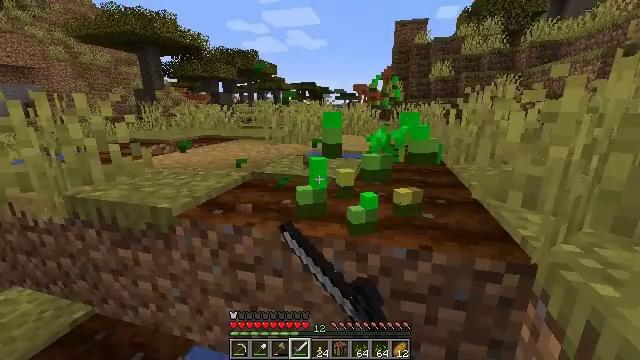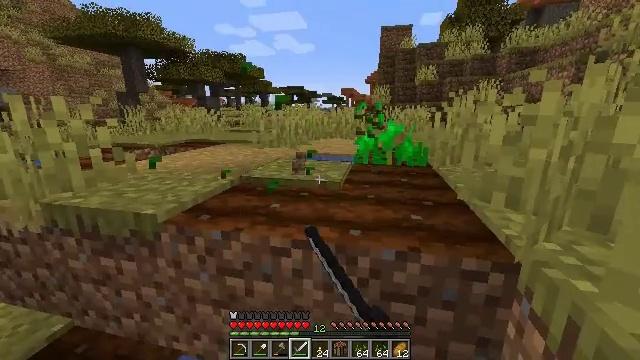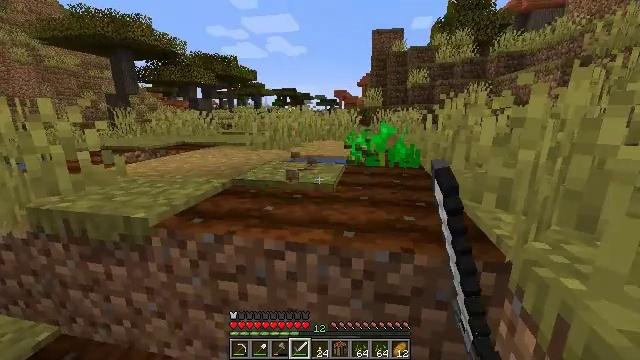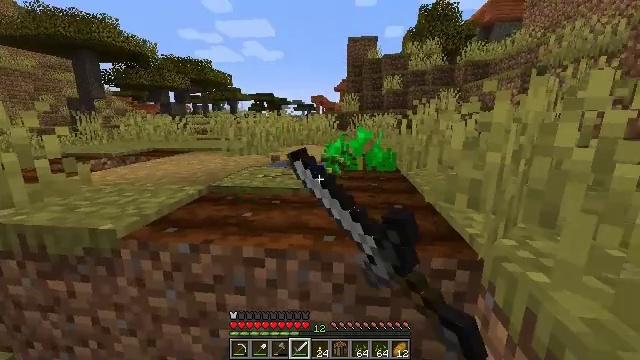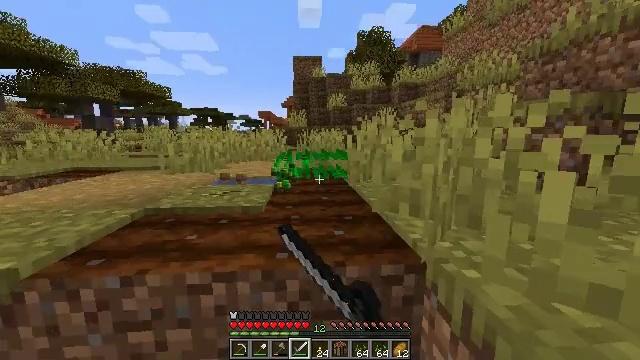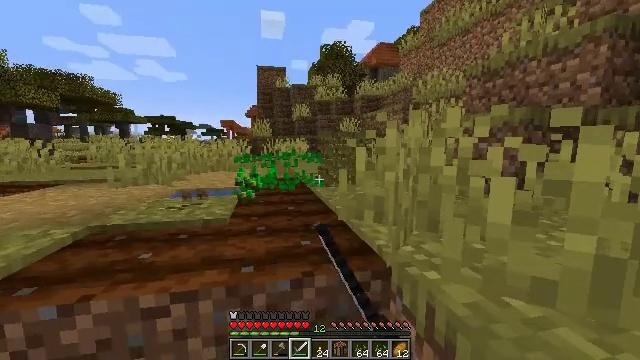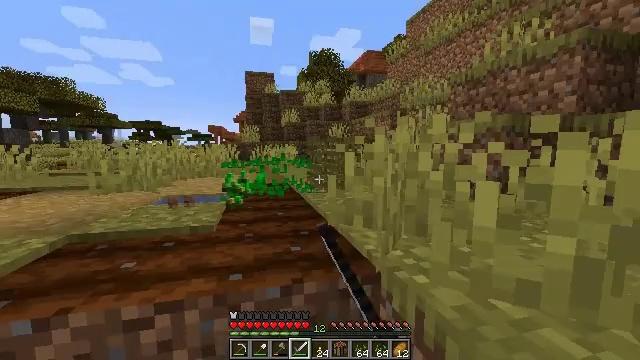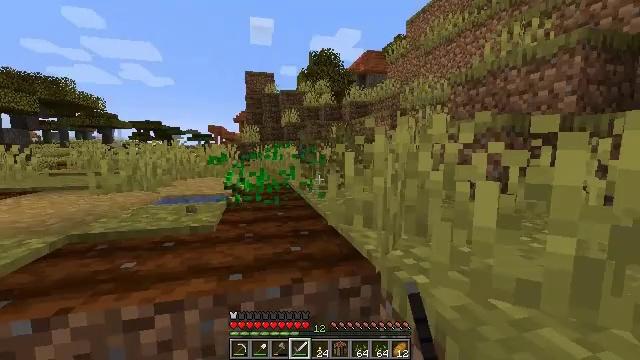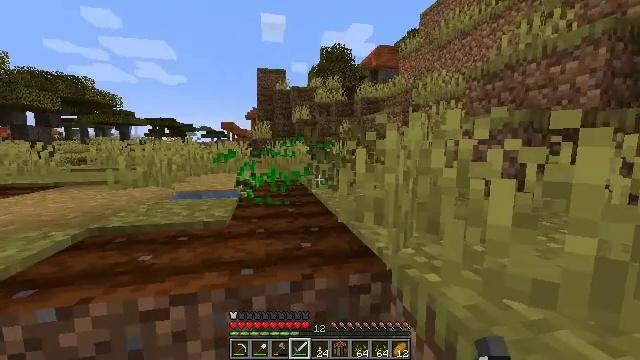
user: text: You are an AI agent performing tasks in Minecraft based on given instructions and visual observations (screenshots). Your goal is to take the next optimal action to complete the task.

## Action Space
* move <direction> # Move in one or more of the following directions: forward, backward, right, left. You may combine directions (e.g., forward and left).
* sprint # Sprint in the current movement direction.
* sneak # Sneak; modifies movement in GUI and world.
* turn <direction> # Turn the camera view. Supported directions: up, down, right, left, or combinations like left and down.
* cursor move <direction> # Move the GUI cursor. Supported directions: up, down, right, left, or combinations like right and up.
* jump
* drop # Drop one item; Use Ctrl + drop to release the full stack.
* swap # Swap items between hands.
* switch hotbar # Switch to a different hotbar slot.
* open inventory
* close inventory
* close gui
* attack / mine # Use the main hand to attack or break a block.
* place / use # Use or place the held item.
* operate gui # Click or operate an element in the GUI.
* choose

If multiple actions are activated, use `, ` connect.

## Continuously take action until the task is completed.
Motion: motion action
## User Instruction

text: Gather wheat by left-clicking on it.
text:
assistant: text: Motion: turn right, attack / mine
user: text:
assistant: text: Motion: turn right, attack / mine
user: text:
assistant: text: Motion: turn right and up, attack / mine
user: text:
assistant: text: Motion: turn right and up, attack / mine
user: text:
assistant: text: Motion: turn right and up, attack / mine
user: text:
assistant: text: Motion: turn right and up, attack / mine
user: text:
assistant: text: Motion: attack / mine
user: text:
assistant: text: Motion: turn left, attack / mine
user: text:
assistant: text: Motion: attack / mine